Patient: sex F, age 68
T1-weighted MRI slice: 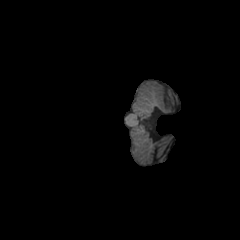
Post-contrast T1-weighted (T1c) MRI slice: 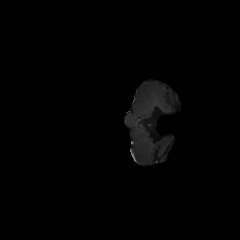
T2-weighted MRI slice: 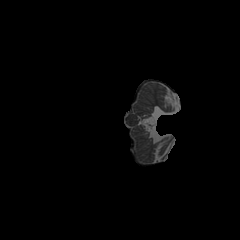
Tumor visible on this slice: no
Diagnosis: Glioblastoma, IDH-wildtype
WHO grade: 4